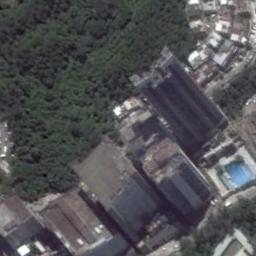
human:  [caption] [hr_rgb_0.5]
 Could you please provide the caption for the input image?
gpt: A commercial area with some high-rise buildings is next to the forest .

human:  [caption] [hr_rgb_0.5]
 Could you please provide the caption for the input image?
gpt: In a business district there are several tall buildings and a swimming pool and lawns and several roads with many cars and many trees .

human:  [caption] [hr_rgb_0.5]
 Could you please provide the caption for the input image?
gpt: The tall building in the middle of the picture is a rectangle .

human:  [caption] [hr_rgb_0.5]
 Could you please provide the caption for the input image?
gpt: The commercial area is consist of many tall buildings next to the trees .

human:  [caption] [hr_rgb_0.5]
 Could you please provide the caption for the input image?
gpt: There are some buildings beside a green forest on a commercial area .